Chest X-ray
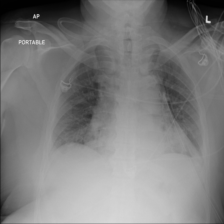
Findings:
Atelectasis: negative
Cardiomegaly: negative
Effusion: negative
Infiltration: negative
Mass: negative
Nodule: negative
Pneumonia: negative
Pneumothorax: negative
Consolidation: negative
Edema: negative
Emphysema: negative
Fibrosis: negative
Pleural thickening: negative
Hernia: negative